Question: I'm following an <URL> on applying the Repository Pattern and the Unit Of Work Pattern to Entity Framework, but I'm stuck at the mapping between the custom-made domain models and the as-yet-nonexistant database.
The article has me create two simple POCOs, 'Employee' and 'TimeCard'. It also walks through creating generic repositories and custom implementations therein. (I'm using the custom repositories so I can try to keep EF dependencies in the data access assembly.) However, they sort of glaze over an important step in the mapping. The article says:
> With the POCOs in place we can create an Entity Data Model (EDM) in Visual Studio (see figure 1). We will not use the EDM to generate code for our entities. Instead, we want to use the entities we lovingly craft by hand. We will only use the EDM to generate our database schema and provide the metadata EF4 needs to map objects into the database.
The "Figure 1" it references is here:

But that's all it says on the subject. There's an aside on how to generate POCOs from an EDMX. There's lots of information via Google on how to generate POCOs, generate EDMX from a database, etc. But in this walk-through we already have the POCOs and I need to use them in the EDMX which would, in turn, generate the database (I'm assuming, based on other code-first walk-throughs).
I've added an "ADO.NET Entity Data Model" to the project, which is basically a blank canvas. But I'm not seeing how to add my existing POCOs to that canvas. Do I have to re-create them manually on the design surface (which would be a pretty significant duplication problem in a larger domain)? If so, how do they map to the existing ones?
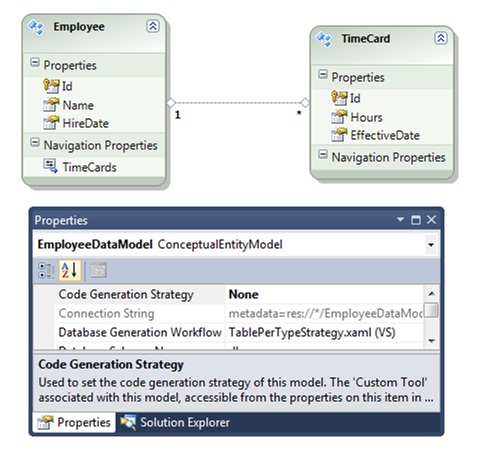
Answer: Typically when you use the designer the flow is the opposite - you create the model with the designer (or create/update the model from the database) and then the code is created for you. The created code can be either the EF1 style code with entities derived from EntityObject and attributes etc. which is created with a Single File Generator which is a part of VS (Code Generation Strategy set to "Default") in which case you need to add T4 templates to your project. EF matches POCOs with Entities from the edmx file by convention (names of entities have to be the same, names and types of properties have to match etc.). In the article for some reason they went the opposite way which is weird since it requires that you create all the entities and relationships with the designer manually (since the designer does not know how to create entities from the code) and make sure that the requirements for the conventions (you may not even be aware of some of them) are met. However when you start with code the better approach is to use the EF Code First approach and skip the designer entirely. Code First can create database from your code. It also contains migrations feature which allows evolving your database along with your code. Finally (as you seem to use Visual Studio 2010) you could use EF6 which allows using all the goodness that was previously only available on .NET Framework 4.5 to be used on .NET Framework 4. See here for more details: <URL>
*the names are going to change in the new version designer that supports EF6 and works with Visual Studio 2012 and Visual Studio 2013
If you would like to use Code First would use the DbContext API which is a streamlined wrapper of the ObjectContext API. Here is a <URL> that should help get you started.
You can still use Code First if you have an existing database - the difference is that you will not be able to use migrations. The easiest way to get started with this is to use EF Power Tools. Take a look at <URL> tutorial to see how to do that.
More help <URL>